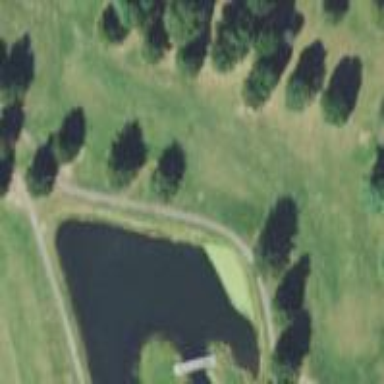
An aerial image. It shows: Scenic golf fairway.